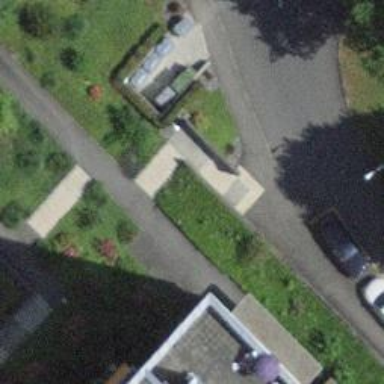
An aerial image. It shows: Road with steps.